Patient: sex M, age 73
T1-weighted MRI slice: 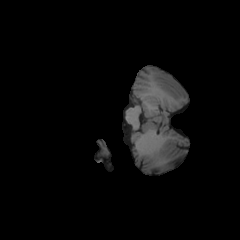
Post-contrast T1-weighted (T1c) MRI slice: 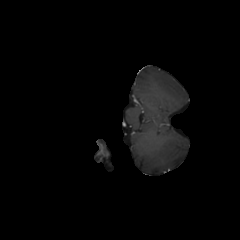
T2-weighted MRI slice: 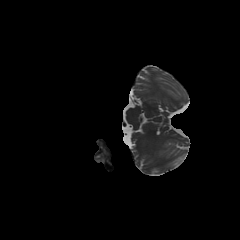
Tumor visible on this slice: no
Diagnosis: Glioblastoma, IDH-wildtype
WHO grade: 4